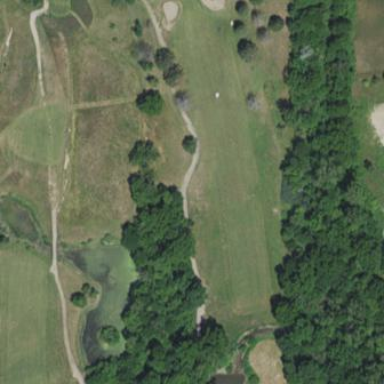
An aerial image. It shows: Grassy area designated as golf fairway.